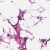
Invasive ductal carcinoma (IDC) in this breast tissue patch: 0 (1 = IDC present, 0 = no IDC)